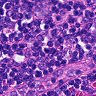
Metastatic tissue present: no